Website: bh-photo
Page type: customer-info-address
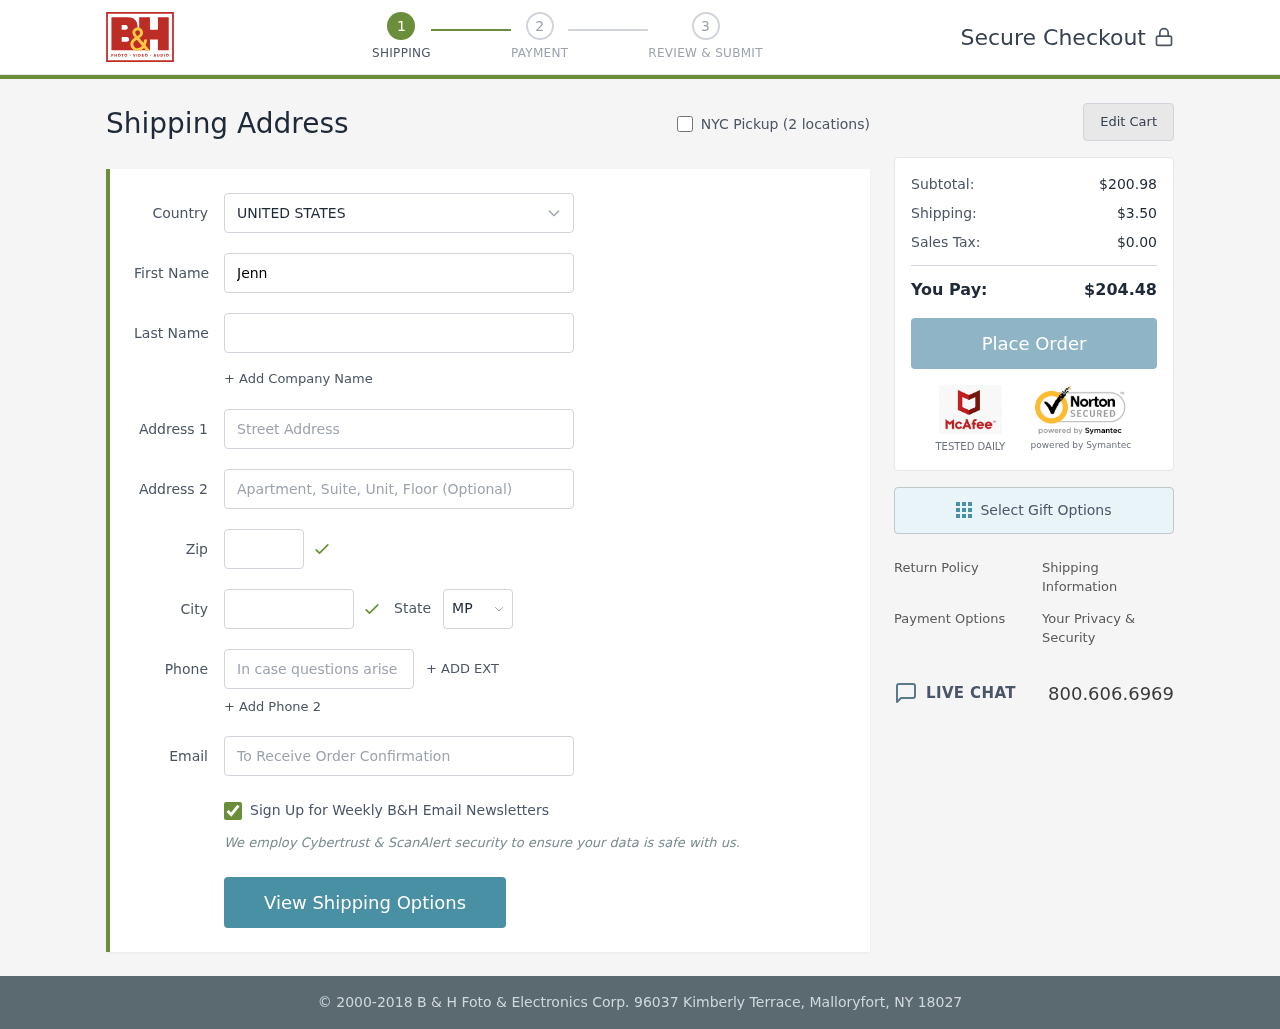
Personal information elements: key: PII_CITY
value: Josebury
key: PII_COUNTRY
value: United States
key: PII_EMAIL
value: jmoreno@gmail.com
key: PII_FIRSTNAME
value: Jennifer
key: PII_LASTNAME
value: Moreno
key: PII_PHONE
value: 6862954224
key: PII_POSTCODE
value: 73425
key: PII_STATE_ABBR
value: MP
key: PII_STREET
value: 13444 Fowler Knoll Apt. 475
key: PII_STREET2
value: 849 Wesley Crossing Apt. 540
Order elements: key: ORDER_SUBTOTAL
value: $200.98
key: ORDER_SHIPPING_COST
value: $3.50
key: ORDER_TAX
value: $0.00
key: ORDER_TOTAL
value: $204.48